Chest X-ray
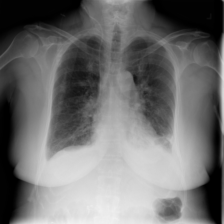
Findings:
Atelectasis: positive
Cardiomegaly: negative
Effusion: positive
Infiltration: positive
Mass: negative
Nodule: negative
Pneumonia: negative
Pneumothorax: negative
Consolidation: negative
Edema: negative
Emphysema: negative
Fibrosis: negative
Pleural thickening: negative
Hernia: negative